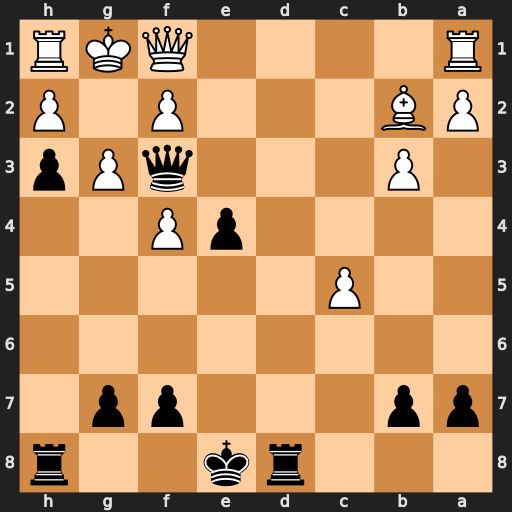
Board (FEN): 3rk2r/pp3pp1/8/2P5/4pP2/1P3qPp/PB3P1P/R4QKR
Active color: b
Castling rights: k
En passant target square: -
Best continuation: Rd2 Re1 Rxb2